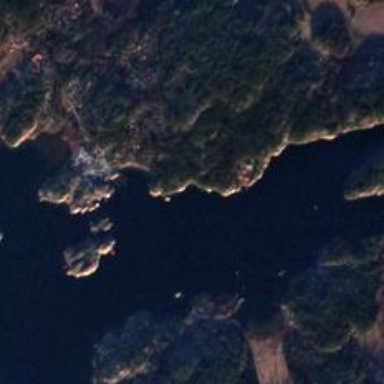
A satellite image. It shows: Beautiful bay with natural surroundings.